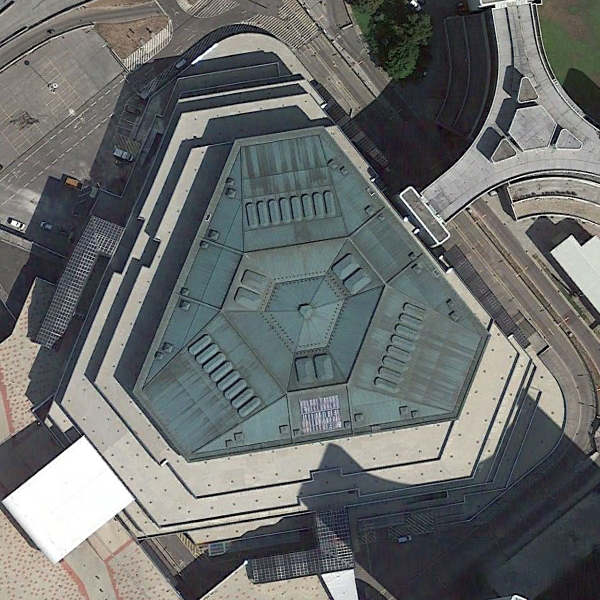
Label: Center